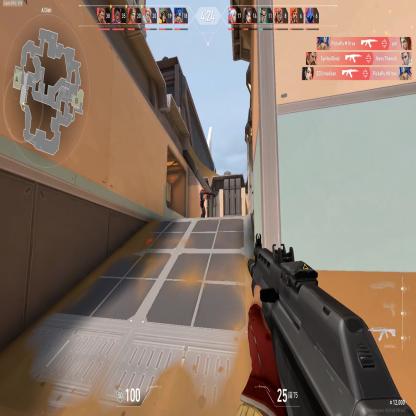
Label: enemy